Field crop: maize
Growth stage: 2
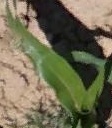
Species: maize